Field crop: maize
Growth stage: 2
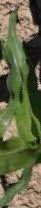
Species: maize